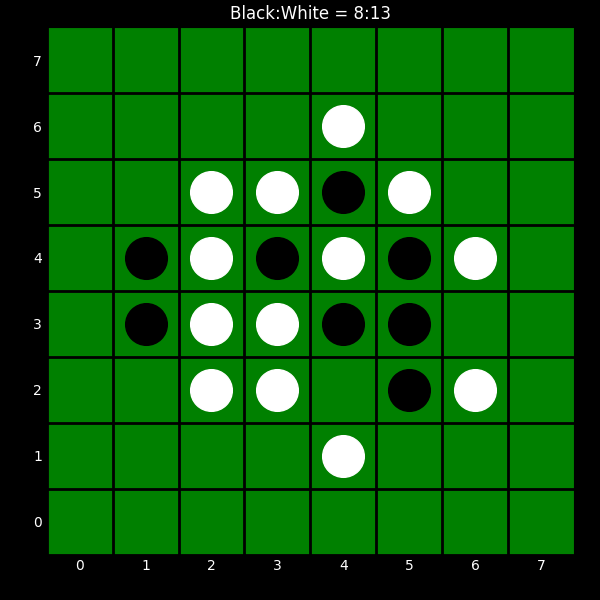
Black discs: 8
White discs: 13